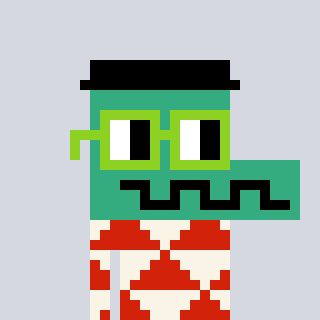
a pixel art character with square light green glasses, a crocodile-shaped head and a red-colored body on a cool background